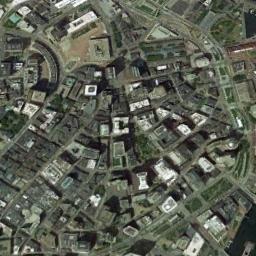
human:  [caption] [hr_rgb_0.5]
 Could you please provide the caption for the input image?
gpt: There are many densely arranged buildings and several roads and many trees in a business district .

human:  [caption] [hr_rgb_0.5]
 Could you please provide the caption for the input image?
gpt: The commercial area is consist of many buildings .

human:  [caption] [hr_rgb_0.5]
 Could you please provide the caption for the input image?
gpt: A dense commercial area with lots of buildings and some roads go through the commercial area .

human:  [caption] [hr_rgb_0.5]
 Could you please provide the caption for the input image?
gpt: There are several cars on the road next to the building .

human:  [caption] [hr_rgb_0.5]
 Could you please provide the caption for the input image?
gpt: There are many buildings on a dense commercial area .